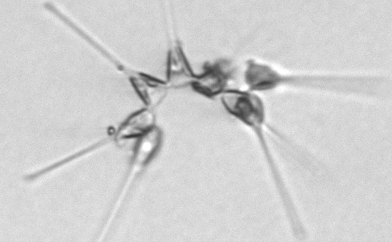
Label: Asterionellopsis_glacialis